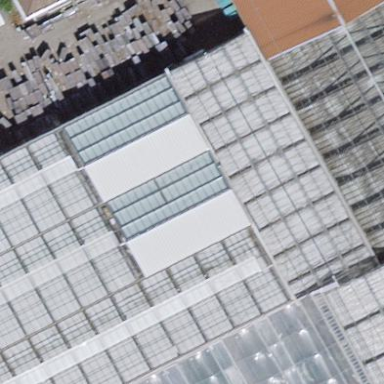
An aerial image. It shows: Greenhouse.